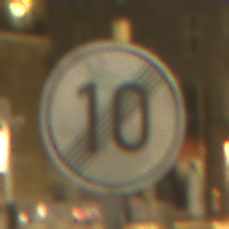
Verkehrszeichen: EndeGeschwindigkeit10
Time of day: Night
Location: Outdoor (Urban)
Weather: Overcast
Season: NotSpecified
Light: Artificial